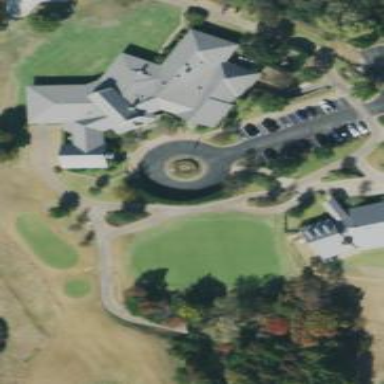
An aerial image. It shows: Path for golf carts.